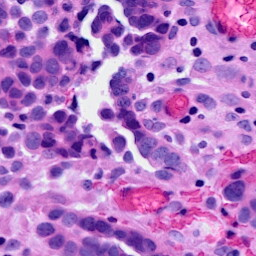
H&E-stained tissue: Ovarian